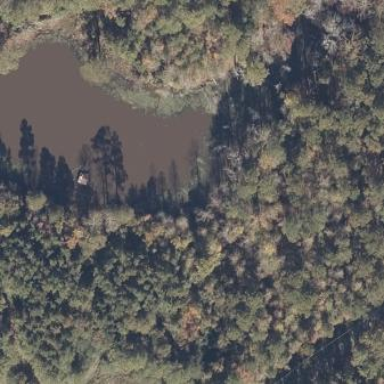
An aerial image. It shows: Pond surrounded by natural water.